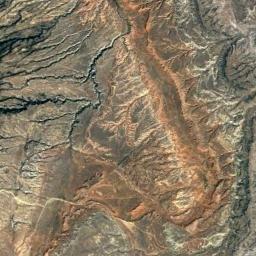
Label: mountain